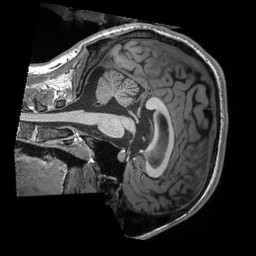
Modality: T1w
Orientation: sagittal
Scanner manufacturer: siemens
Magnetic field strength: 3 T
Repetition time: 2.3 s
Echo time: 0.00308 s